Interaction volume radius: 5 \u00c5
Interaction volume height: 10 \u00c5
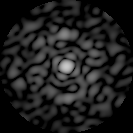
Disorder parameter: 0.8588